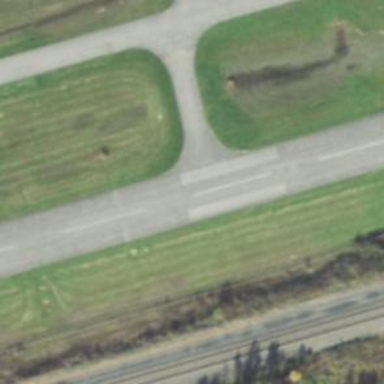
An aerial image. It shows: View of taxiway at the airport.